Interaction volume radius: 5 \u00c5
Interaction volume height: 30 \u00c5
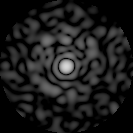
Disorder parameter: 0.8322